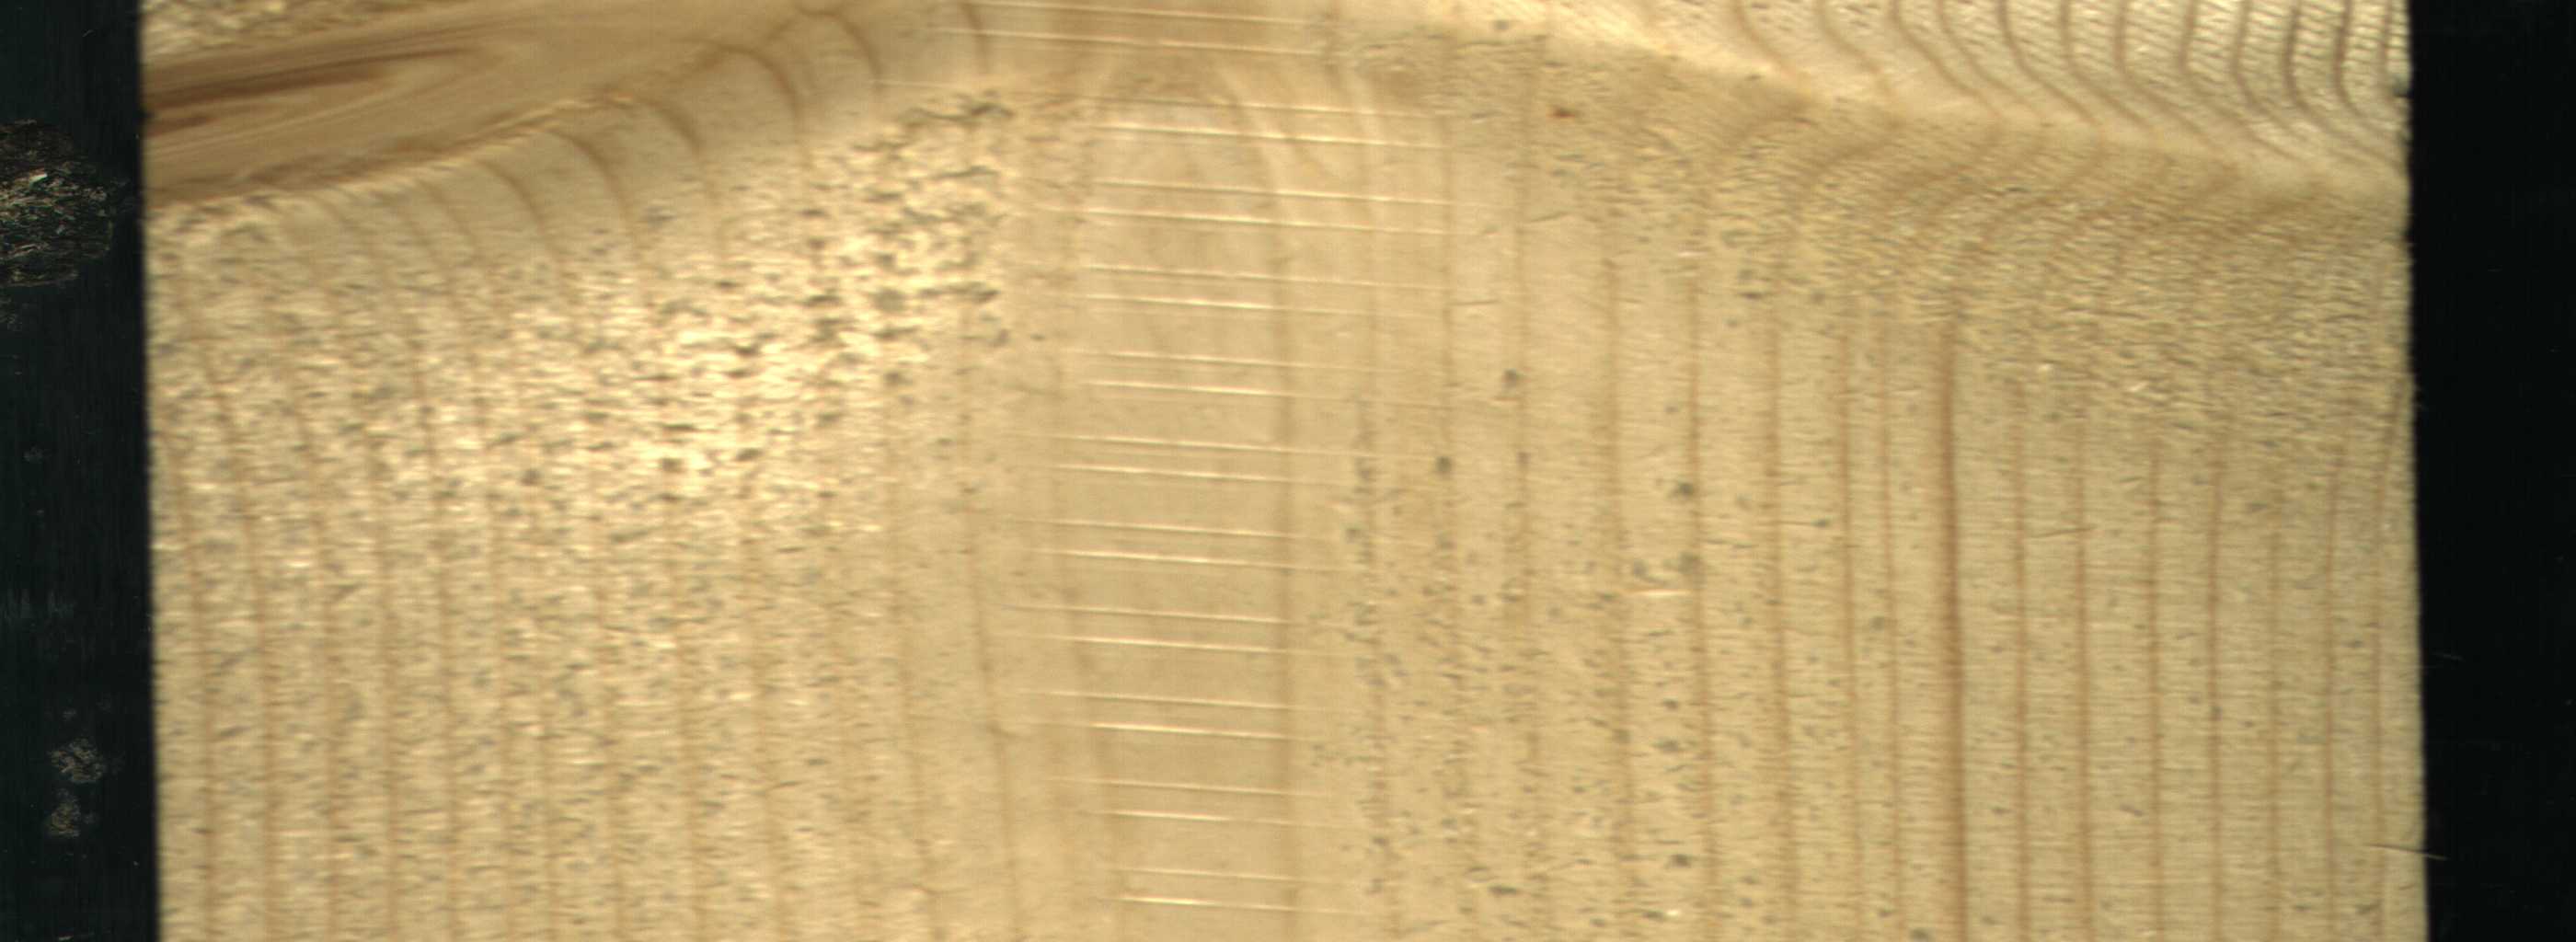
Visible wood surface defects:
Live_Knot